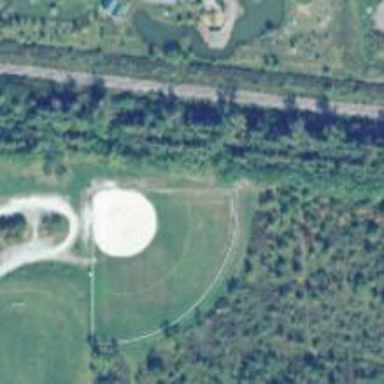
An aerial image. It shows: Baseball pitch for leisure land.